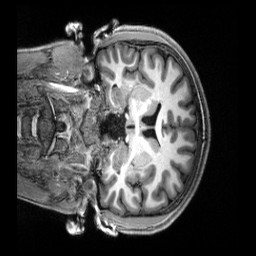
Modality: T1w
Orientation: coronal
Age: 23
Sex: male
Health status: healthy
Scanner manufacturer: siemens
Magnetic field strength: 3 T
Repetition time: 2.5 s
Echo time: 0.00222 s